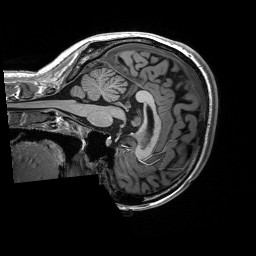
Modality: T1w
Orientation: sagittal
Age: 23
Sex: male
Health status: healthy
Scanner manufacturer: siemens
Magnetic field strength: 3 T
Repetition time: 2.53 s
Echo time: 0.00227 s